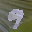
Label: 9